Field crop: maize
Growth stage: 2
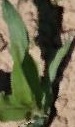
Species: maize